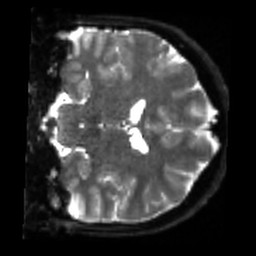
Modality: sbref
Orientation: coronal
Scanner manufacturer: siemens
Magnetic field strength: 3 T
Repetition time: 4 s
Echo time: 0.0594 s